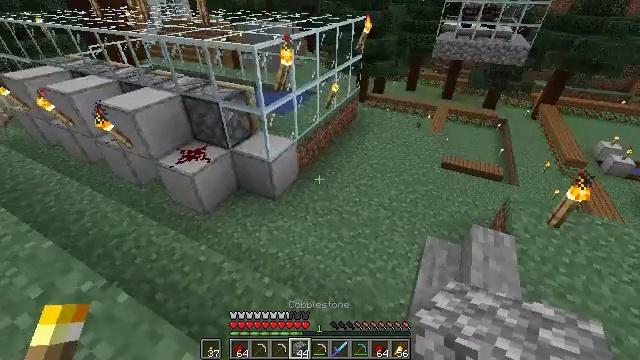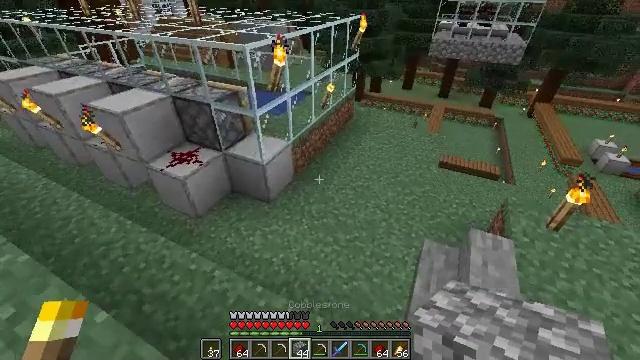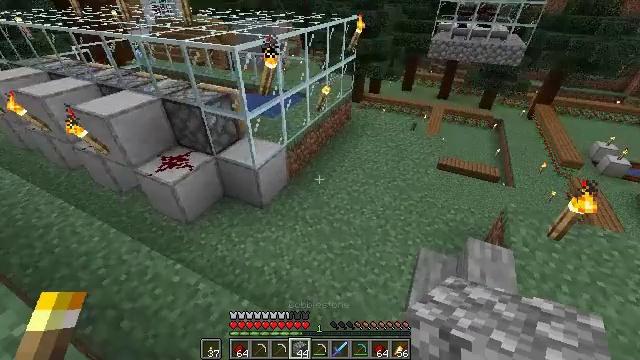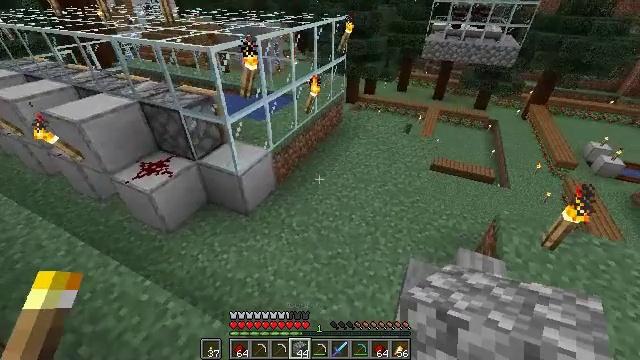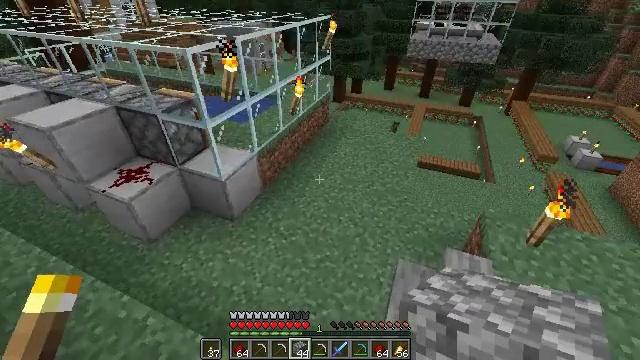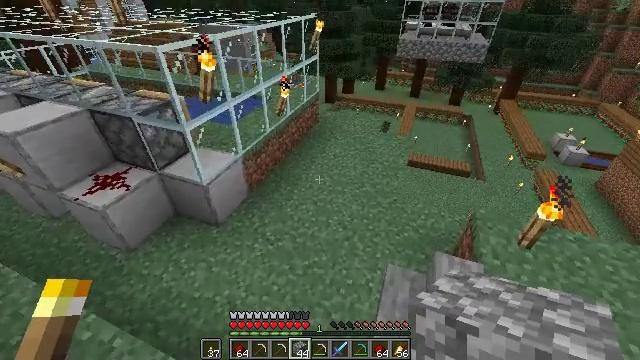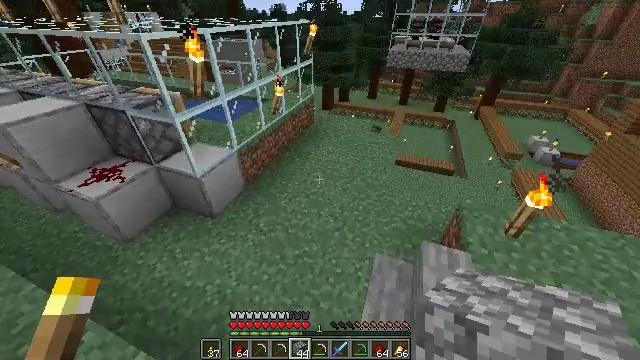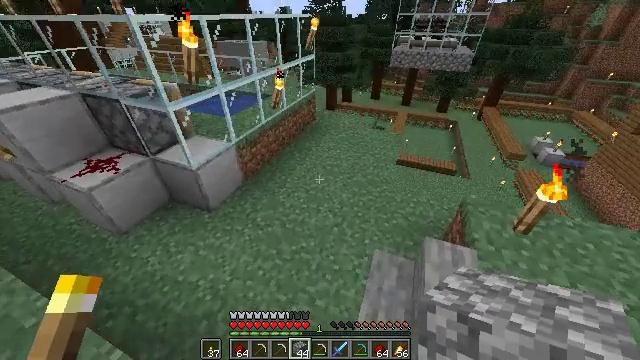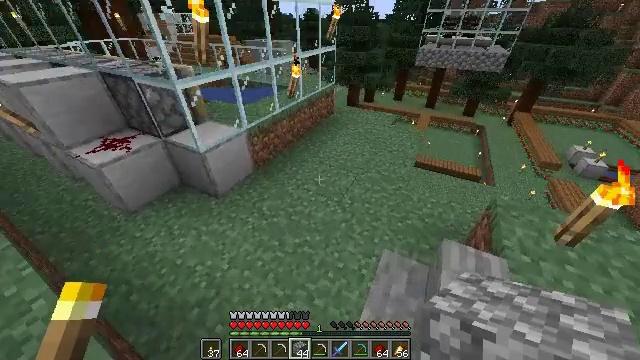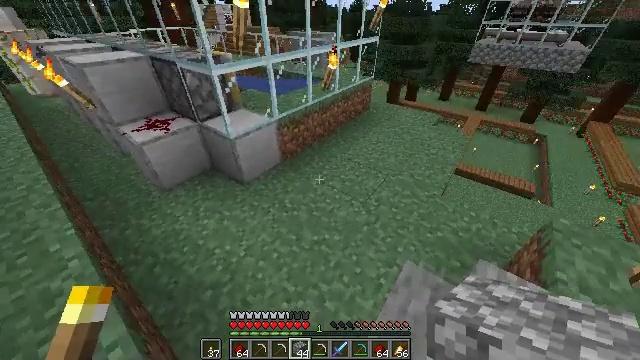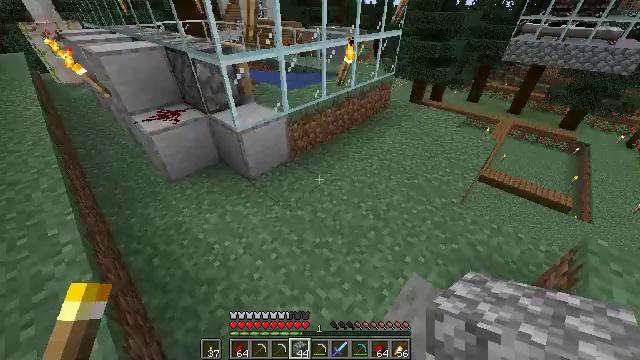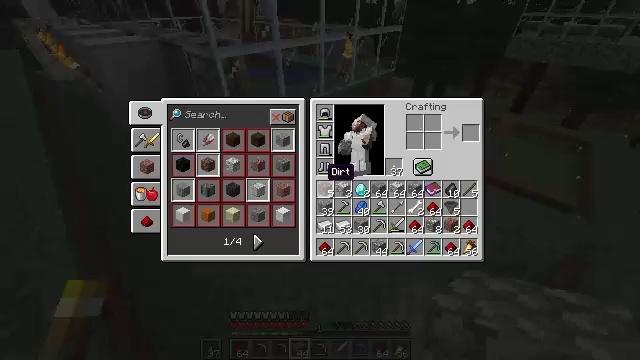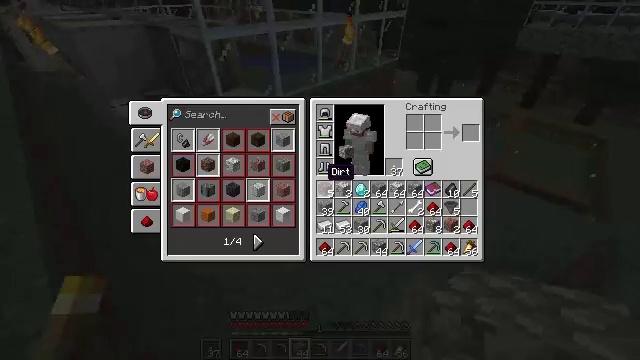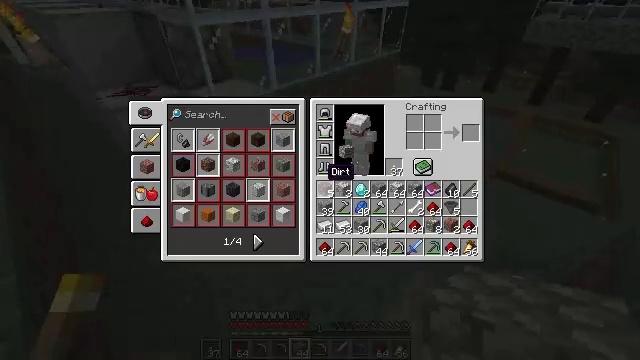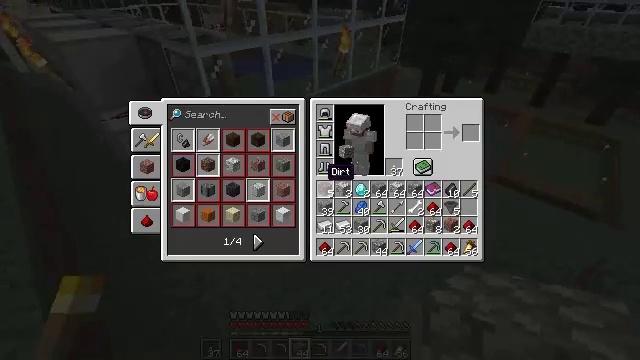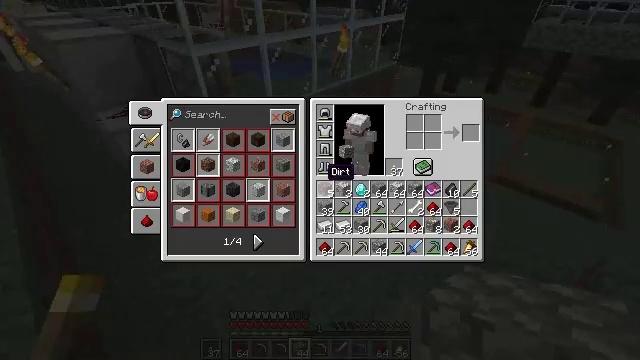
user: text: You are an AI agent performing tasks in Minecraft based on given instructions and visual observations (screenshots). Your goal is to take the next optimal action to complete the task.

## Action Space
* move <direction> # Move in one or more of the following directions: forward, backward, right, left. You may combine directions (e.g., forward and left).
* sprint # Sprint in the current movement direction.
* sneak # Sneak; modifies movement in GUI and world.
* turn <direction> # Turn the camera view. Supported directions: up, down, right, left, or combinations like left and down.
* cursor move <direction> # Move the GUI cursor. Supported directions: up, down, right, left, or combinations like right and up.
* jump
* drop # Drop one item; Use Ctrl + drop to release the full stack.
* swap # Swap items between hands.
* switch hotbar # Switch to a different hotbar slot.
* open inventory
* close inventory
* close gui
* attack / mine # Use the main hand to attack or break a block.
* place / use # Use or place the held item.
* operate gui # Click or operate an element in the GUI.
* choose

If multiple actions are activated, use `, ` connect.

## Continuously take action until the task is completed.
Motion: motion action
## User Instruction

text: Create a lever with crafting resources.
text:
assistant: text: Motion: move forward and move right
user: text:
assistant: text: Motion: move forward and move right
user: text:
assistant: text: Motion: move forward and move right
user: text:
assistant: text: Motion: move forward and move right, sprint, turn right
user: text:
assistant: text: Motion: move forward and move right, sprint, turn right
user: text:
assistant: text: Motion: move forward and move right, sprint
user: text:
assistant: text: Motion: move forward and move right, sprint, turn left
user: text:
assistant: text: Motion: turn left
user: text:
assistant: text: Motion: turn left
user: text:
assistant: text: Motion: turn left
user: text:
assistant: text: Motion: open inventory
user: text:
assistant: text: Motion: open inventory
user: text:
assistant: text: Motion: open inventory
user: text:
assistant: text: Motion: no_op
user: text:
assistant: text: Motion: no_op
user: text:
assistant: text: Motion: no_op
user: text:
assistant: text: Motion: turn right
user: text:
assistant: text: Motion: turn right and down
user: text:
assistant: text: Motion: turn right and down
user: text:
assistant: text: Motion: turn down
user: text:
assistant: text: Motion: no_op
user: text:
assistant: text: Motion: no_op
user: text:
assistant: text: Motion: turn down
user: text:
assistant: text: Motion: no_op
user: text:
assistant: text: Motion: turn right
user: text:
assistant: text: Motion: turn right
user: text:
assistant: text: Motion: no_op
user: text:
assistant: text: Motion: turn up
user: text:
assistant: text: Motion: turn up
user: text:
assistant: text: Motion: turn up